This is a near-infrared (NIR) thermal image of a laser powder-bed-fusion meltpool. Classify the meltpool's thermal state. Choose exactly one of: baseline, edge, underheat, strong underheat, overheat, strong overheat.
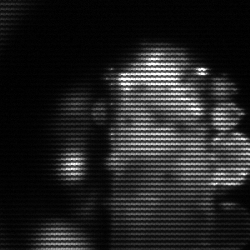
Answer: strong underheat